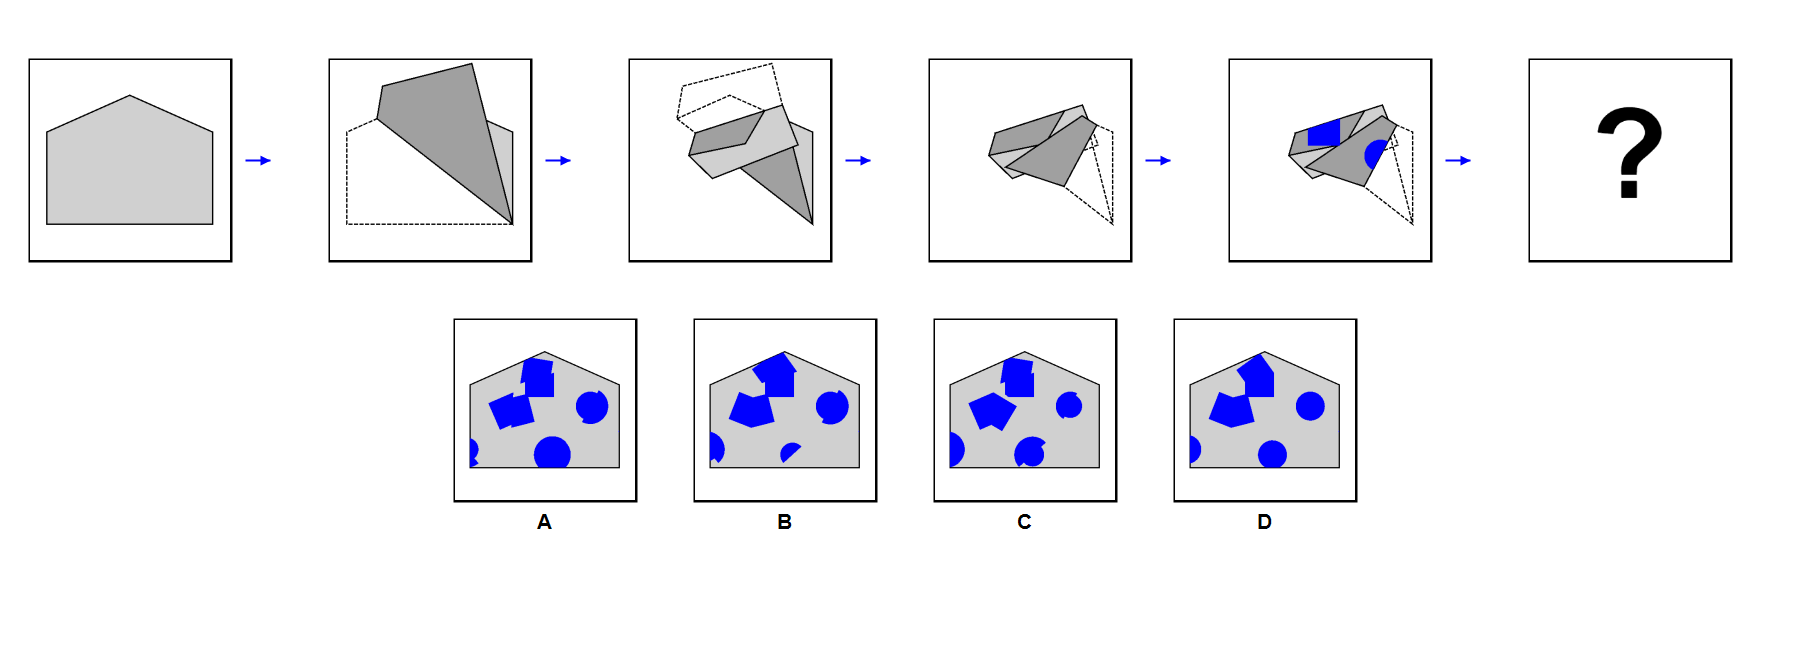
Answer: D